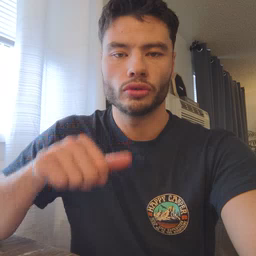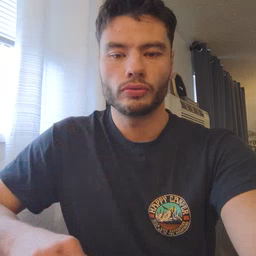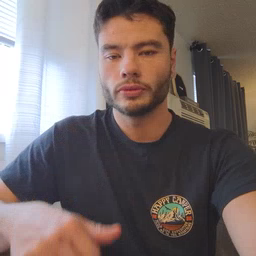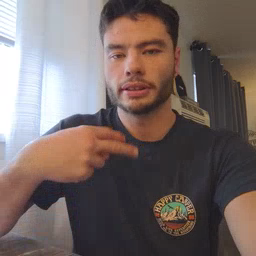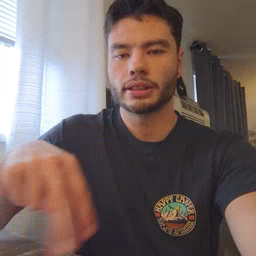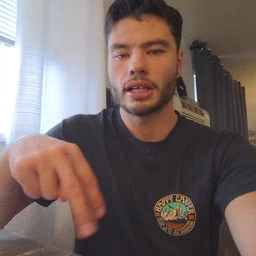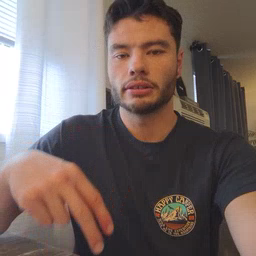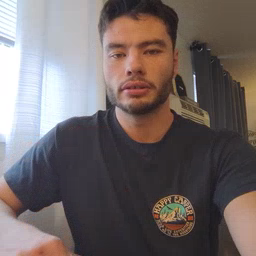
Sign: dance